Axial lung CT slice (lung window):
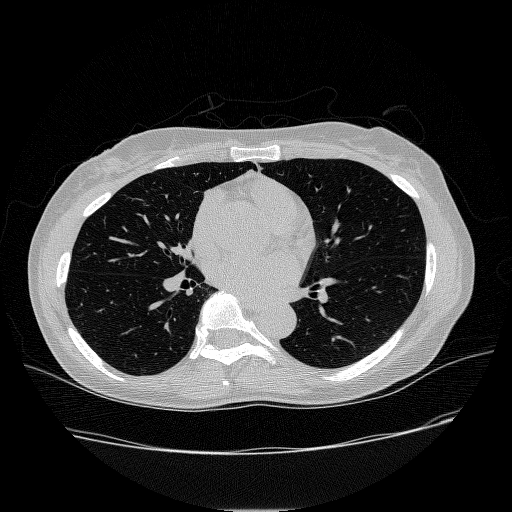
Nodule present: no